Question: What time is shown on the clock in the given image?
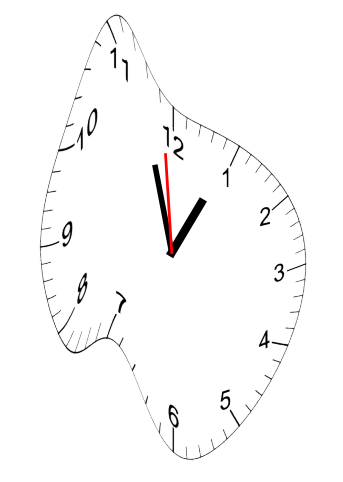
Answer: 12:56:59